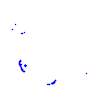
Particle: proton